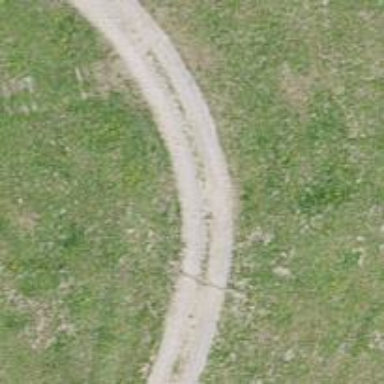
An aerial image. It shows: Paved track road.